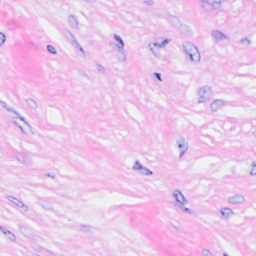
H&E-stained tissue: Breast